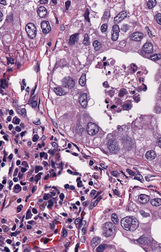
Tumor epithelial tissue: yes
Tumor-associated stroma tissue: yes
Normal tissue: no